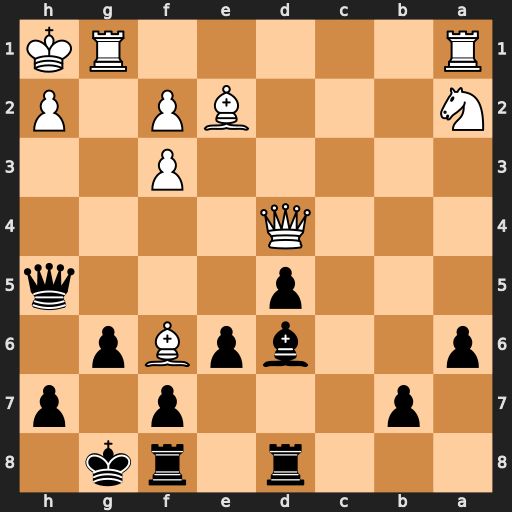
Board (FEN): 3r1rk1/1p3p1p/p2bpBp1/3p3q/3Q4/5P2/N3BP1P/R5RK
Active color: b
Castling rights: -
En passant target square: -
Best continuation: Qxh2#